Question: I have a rather large MATLAB script that I now need to create a GUI for.
I have several figure plots named 'figure(1), figure(2)' etc already in a script and I now want to place all of these figures in the GUI menu.
I want to create a G.U.I for data in a script I already have written. When I go to file>new>GUI it creates a blank GUI in a separate script. I want to concatenate everything together so I can work on my G.U.I design within the same script or work with the G.U.I script such that it calls my figure names/variables etc for the main script i've been working on already.
I don't need a push button or a controller, I just need these figures to be displayed automatically upon GUI initialisation. Here is an example of the figures i'd like to include in the single G.U.I window:

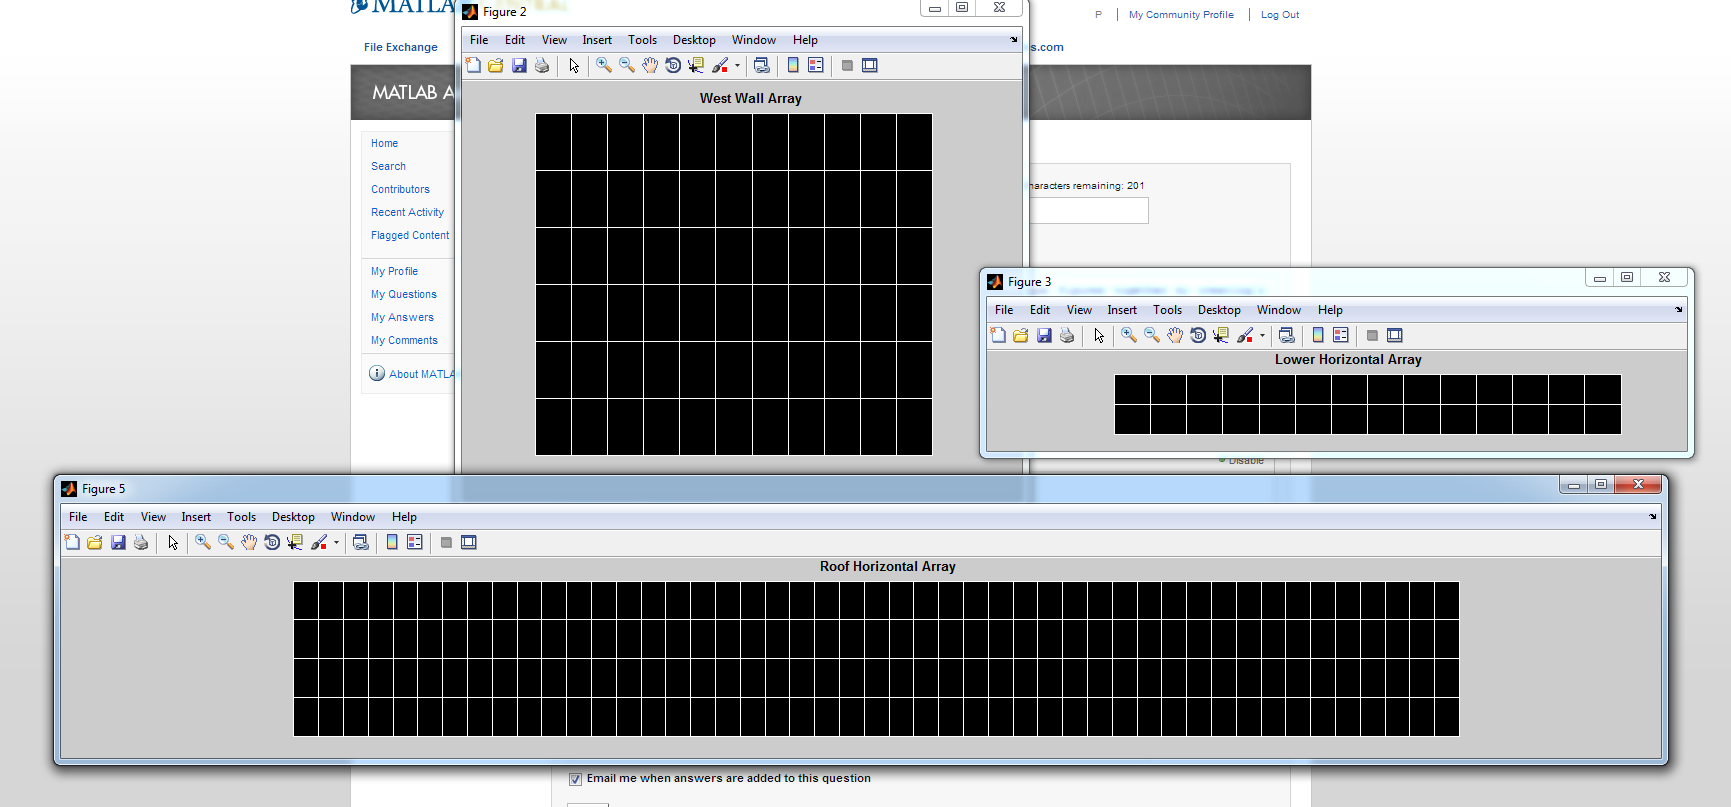
Answer: I didn't really understand your question, but this what I thought you want to do, see if it helps:
'''
% two random data
dat1 = rand(1,10);
dat2 = rand(1,10);
fig = figure('MenuBar','None');
Plots = uimenu(fig, 'Label', 'Plots'); % Menu
% Its Submenus
uimenu(Plots, 'Label', 'Plot 1', 'Callback', @(~,~) plot(dat1, 'r'));
uimenu(Plots, 'Label', 'Plot 2', 'Callback', @(~,~) plot(dat2, 'b'));
'''